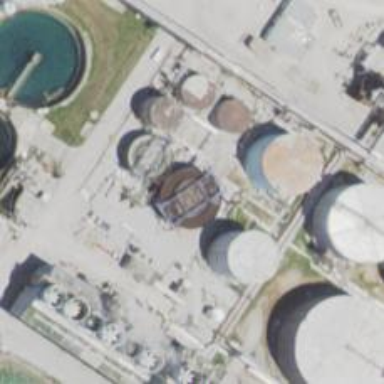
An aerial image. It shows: Storage tank with man-made structure.